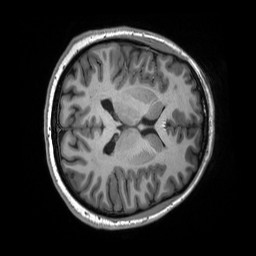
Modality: T1w
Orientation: axial
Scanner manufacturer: siemens
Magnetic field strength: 3 T
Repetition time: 2.3 s
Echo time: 0.00298 s